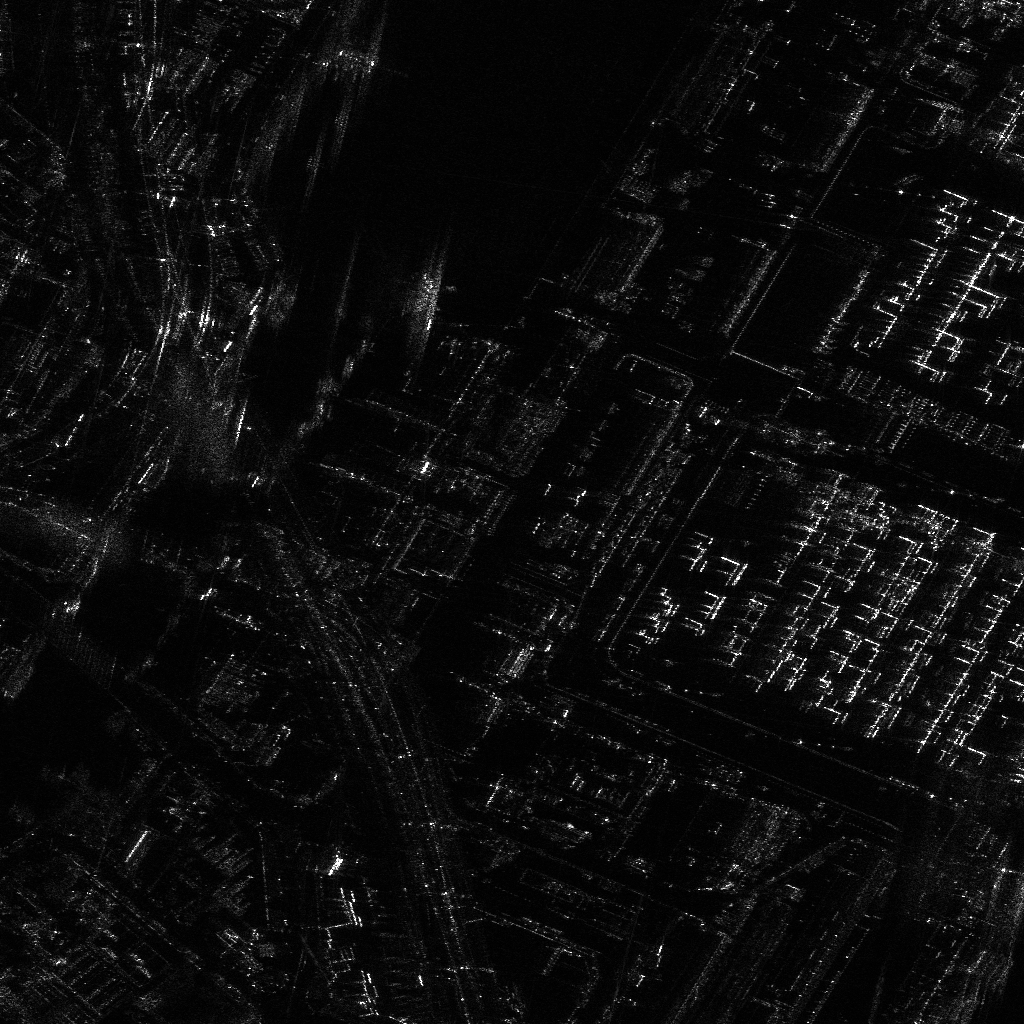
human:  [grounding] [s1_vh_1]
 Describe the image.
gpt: In the satellite image, there is  <ref>1 large container </ref> <box>[[40, 25, 43, 32, 13]]</box> located at top,  <ref>1 medium container </ref> <box>[[32, 4, 36, 6, 9]]</box> located at top.